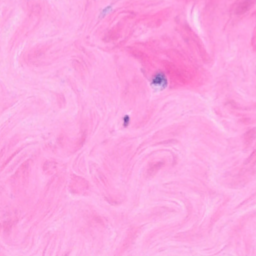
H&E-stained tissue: Breast